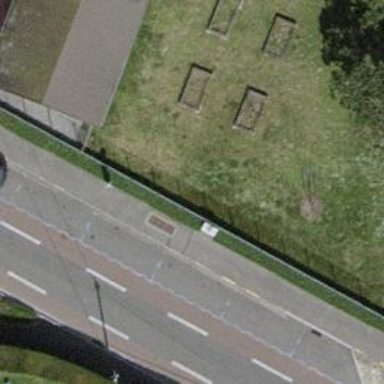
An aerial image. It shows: Beige gas street cabinet.